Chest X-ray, PA view. Patient: 51 years old, sex M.
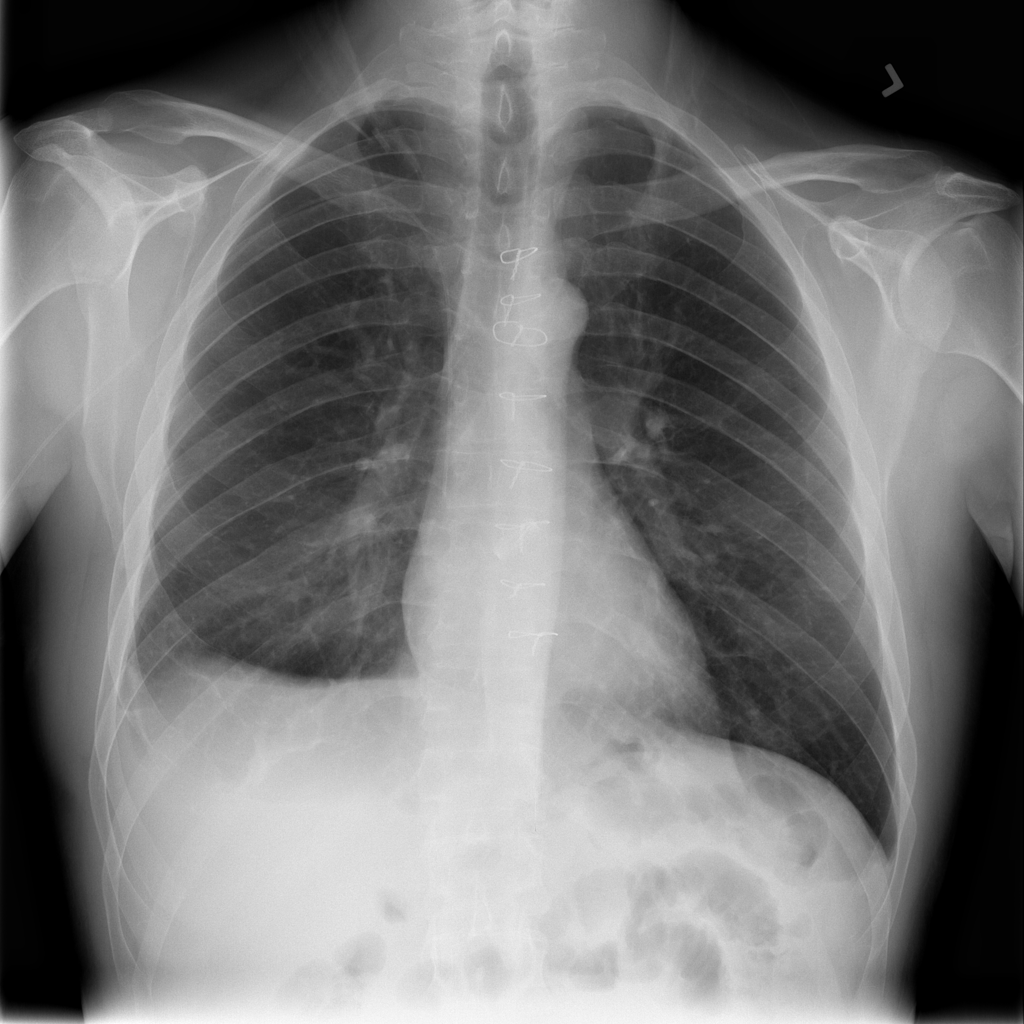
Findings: No Finding